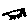
Label: cat